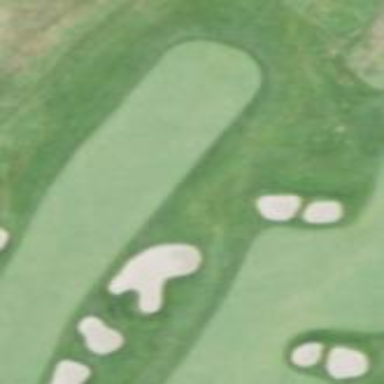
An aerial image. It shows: Grassy area designated as golf fairway.